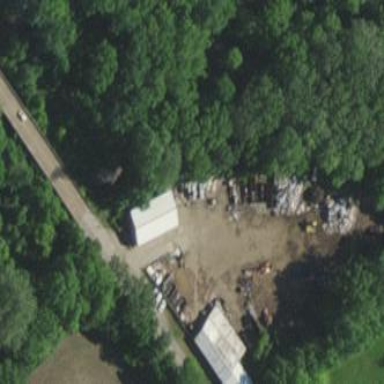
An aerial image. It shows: Recycling centre providing amenities for recycling.